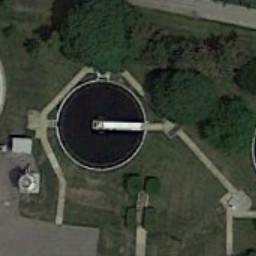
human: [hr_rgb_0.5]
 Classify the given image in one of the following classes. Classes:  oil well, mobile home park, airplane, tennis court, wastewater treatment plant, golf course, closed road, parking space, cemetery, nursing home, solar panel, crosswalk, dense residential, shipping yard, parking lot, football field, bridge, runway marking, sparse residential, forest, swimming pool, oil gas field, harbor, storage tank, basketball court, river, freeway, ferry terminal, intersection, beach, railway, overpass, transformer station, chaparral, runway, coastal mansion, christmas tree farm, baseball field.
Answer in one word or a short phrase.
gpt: wastewater treatment plant